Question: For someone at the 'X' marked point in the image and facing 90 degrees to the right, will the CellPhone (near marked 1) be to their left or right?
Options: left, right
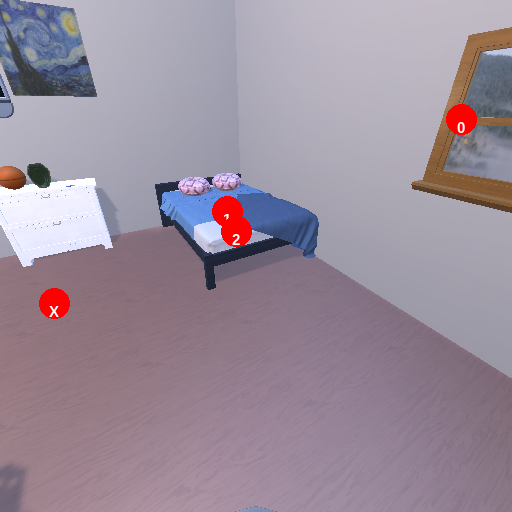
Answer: left